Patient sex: M
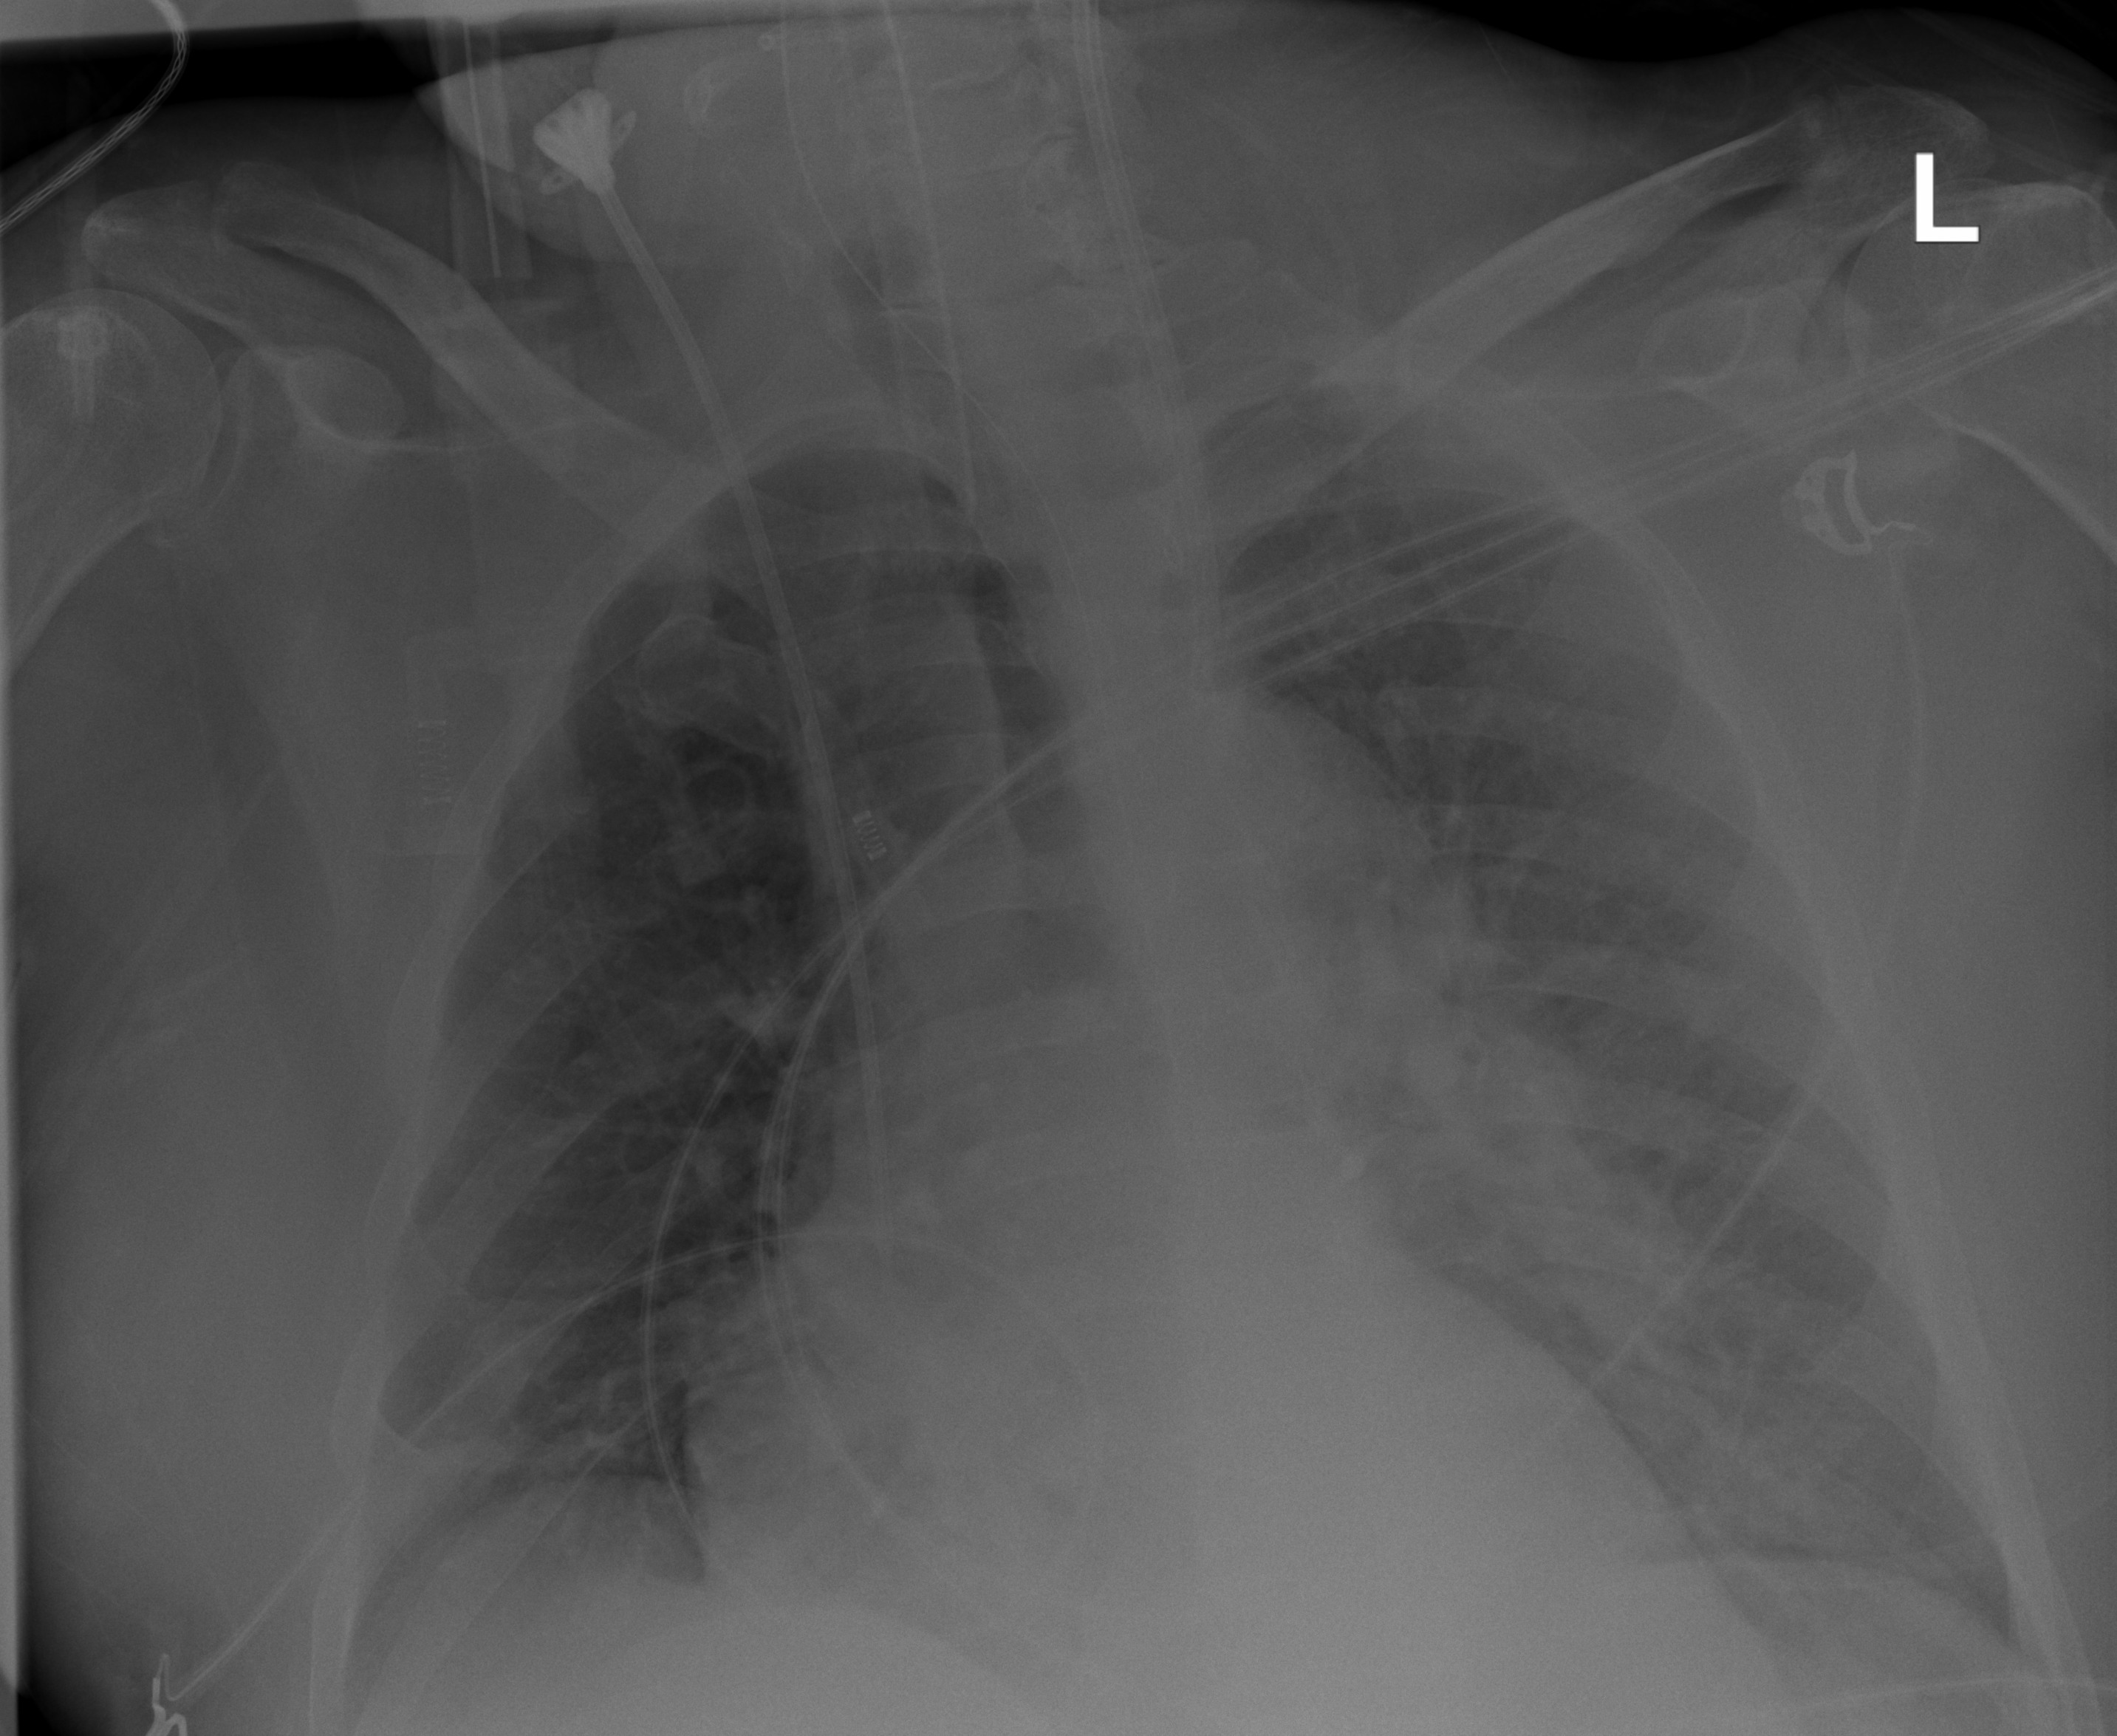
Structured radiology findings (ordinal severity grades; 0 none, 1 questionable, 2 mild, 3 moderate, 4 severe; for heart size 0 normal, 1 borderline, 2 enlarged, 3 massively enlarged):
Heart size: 2
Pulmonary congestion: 2
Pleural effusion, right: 2
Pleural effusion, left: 2
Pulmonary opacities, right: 2
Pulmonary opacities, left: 2
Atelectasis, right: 2
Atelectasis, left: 2